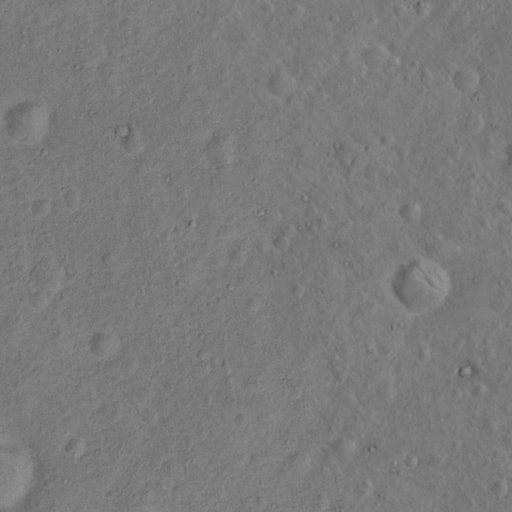
Classes present: Background, Cone